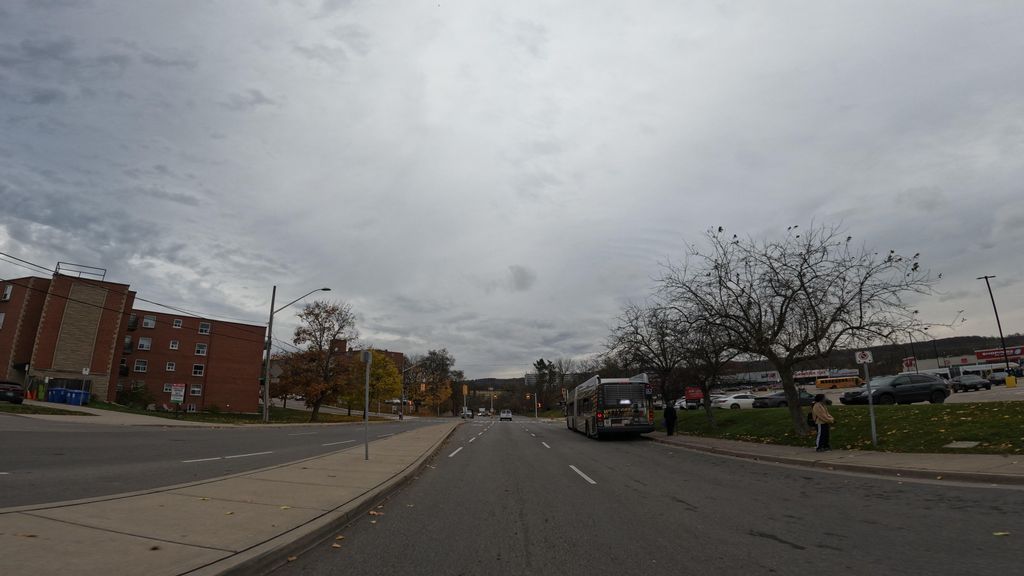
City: hamilton